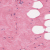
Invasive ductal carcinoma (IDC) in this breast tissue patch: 0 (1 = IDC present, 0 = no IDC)